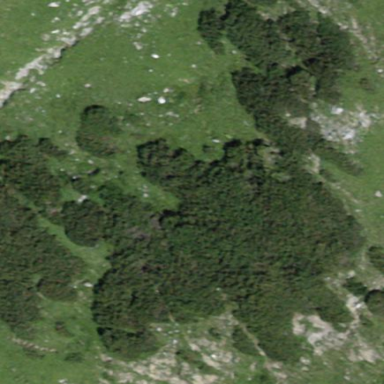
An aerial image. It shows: Patch of scrub vegetation.